Question: As shown in the figure below, the horizontal axis is automatically produced by the Excel and labeled as 1,2,...,n. What I wanna to do is to change these labels into such a form as case A, case B,..., etc.
I tried to edit the chart, but all failed.

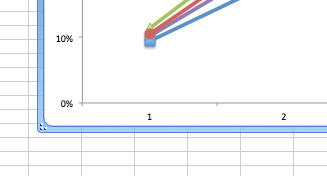
Answer: There are two ways you can set the x-axis category labels for the chart.
is to put your labels into a range on your worksheet and then include them in the data source for your chart. This is usually done when you create the chart. If the labels are entered in the row above the chart data, Excel will recognize them as x-axis labels. The graphic below shows an example of the setup.

Then you would select the entire range with both labels & data--cells C8:E11--in this case, and insert your chart, with results as shown. This method works with all versions of Excel.

involves editing the chart's settings after it has been created. Step-by-step, here's what's involved (This may work in older versions, but I did it in Excel 2010).
1. Select your chart and then pick the Chart Tools/Design options on the ribbon.
2. Then choose Select Data from the options (still on the ribbon).
3. The chart data range is shown at the top of the dialog box that comes up, with a box below left to make changes to the chart settings for the data series and a box at below right to make changes to the x-axis labels. The latter box will list the "1", "2", etc. numbers that you want to change.
4. Hit the edit button for the right-hand box (Horizontal Category (Axis) Labels), and you will be prompted to enter an axis label range.
5. Instead of selecting a range, though, just enter the labels that you want to see on the x-axis, separated by commas, like so:

1. Press OK, and then again when the Select Data Source dialogue reappears, and it's done.